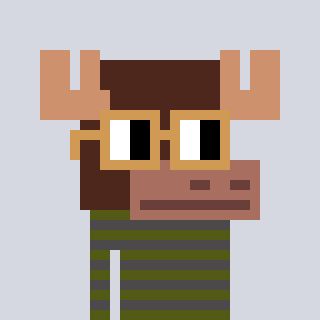
a pixel art character with square brown glasses, a moose-shaped head and a grayscale-colored body on a cool background